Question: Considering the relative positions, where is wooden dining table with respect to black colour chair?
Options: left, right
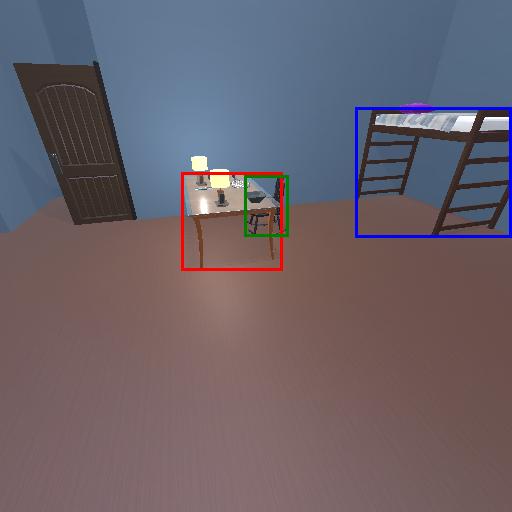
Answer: left